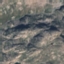
Label: HerbaceousVegetation